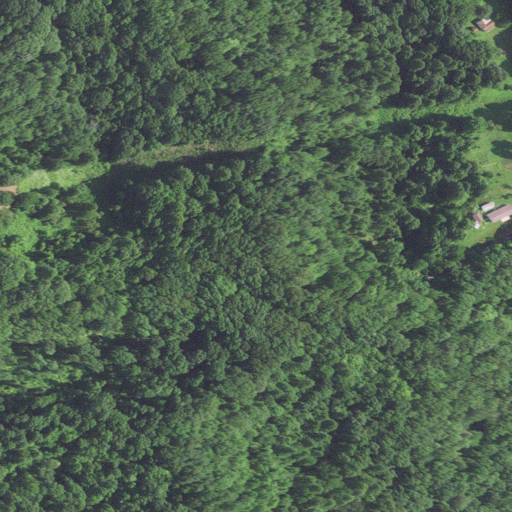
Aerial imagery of ridge(s) in West Virginia named Baker Ridge containing deciduous forest and open development